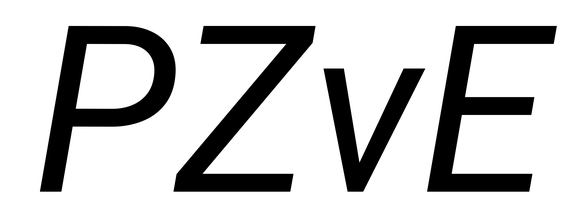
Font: Roboto-Italic_Italic